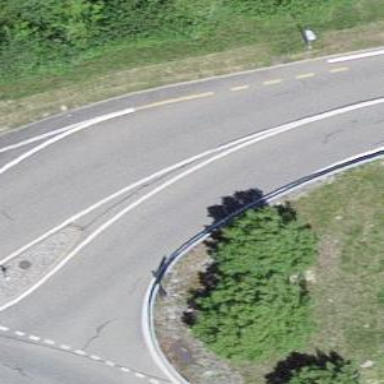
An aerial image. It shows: Primary road with asphalt surface.